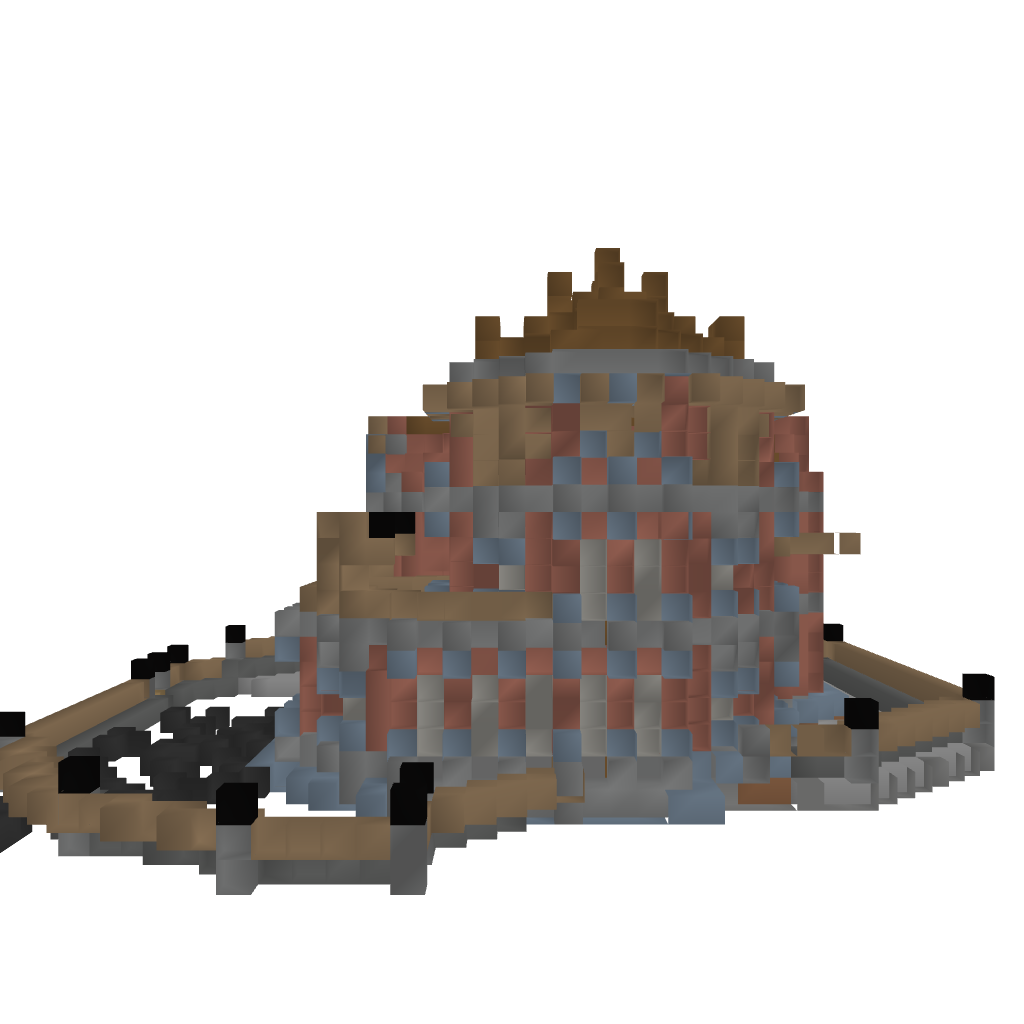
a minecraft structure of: Brick Cottage